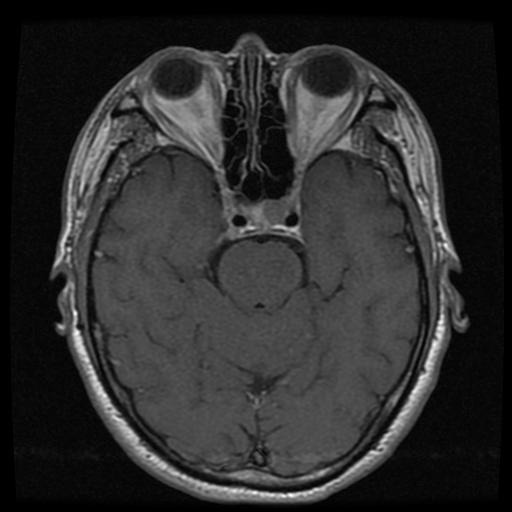
Label: pituitary